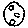
Label: moon